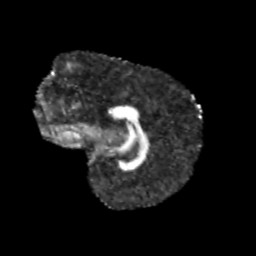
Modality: FA
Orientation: sagittal
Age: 12
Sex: female
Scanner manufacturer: siemens
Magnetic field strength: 3 T
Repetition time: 3.8 s
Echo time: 0.07 s